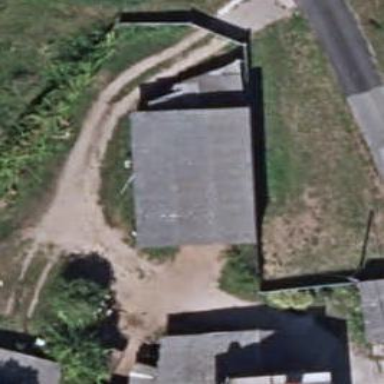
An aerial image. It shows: Shed building.